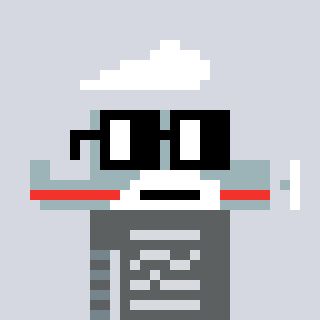
a pixel art character with square black glasses, a plane-shaped head and a grayscale-colored body on a cool background